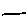
Label: line